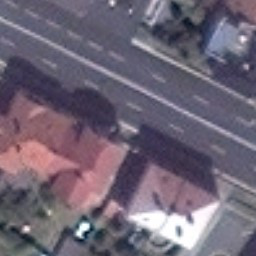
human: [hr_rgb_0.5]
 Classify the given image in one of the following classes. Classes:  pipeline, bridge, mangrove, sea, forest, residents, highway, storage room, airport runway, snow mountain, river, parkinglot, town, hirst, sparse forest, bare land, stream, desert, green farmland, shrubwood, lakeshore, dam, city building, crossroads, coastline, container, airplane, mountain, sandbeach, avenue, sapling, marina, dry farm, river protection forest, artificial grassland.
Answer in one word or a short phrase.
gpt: residents